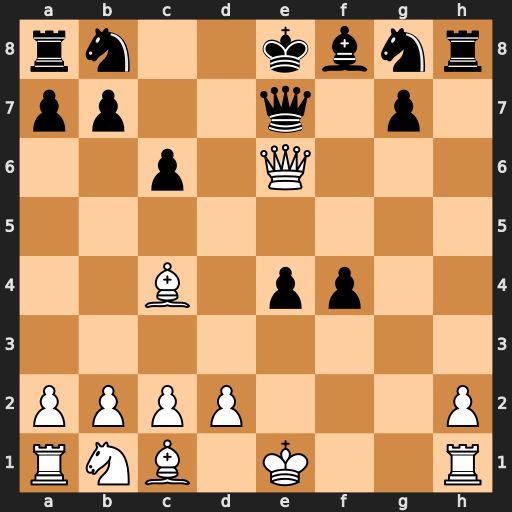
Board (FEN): rn2kbnr/pp2q1p1/2p1Q3/8/2B1pp2/8/PPPP3P/RNB1K2R
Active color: w
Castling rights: KQkq
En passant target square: -
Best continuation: Qc8+ Qd8 Bf7+ Kxf7 Qxd8